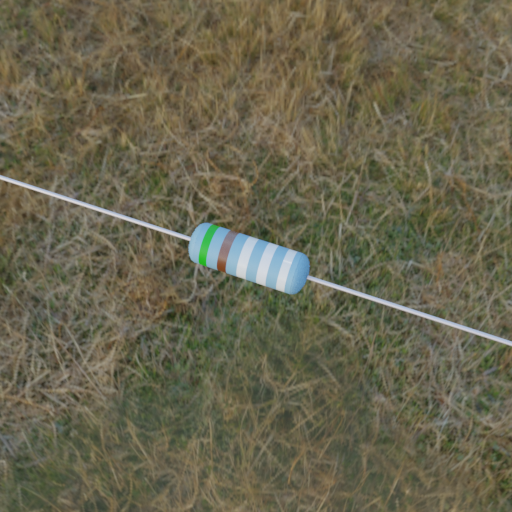
Resistor colour bands (in order): green, brown, white, white, white